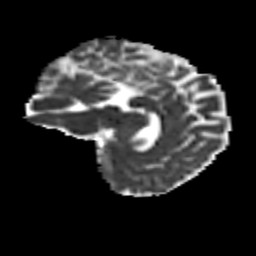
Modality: MD
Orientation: sagittal
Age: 33
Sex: female
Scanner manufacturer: siemens
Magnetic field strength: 3 T
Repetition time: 8.6 s
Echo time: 0.095 s